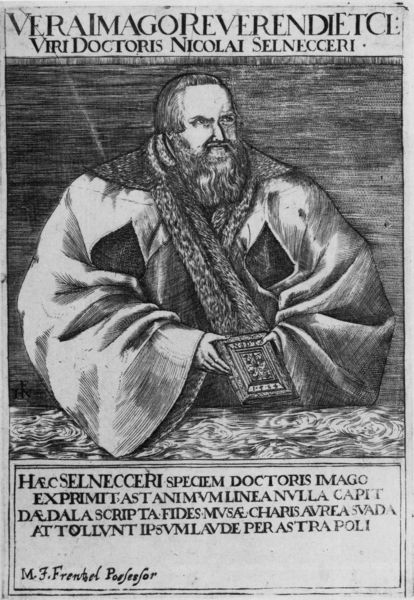
Titel: Bildnis des Nicolaus Schellenecker (Selneccer), Theologe, Professor in Jena, Dresden und Leipzig
Künstler: Hieronymus Nützel
Institution: (Seriendruck)
Schlagwörter: dunkel, hand, mann, umhang, weiß, grau, hintergrund, holz, mund, nase, schwarz, stirn, tisch, zeichnung, tuch, ornament, alt, bart, arm, arme, augen, falten, gesicht, kleidung, kragen, mensch, pelz, vollbart, ärmel, bildnis, porträt, gewand, haare, mantel, adel, brustbild, holzschnitt, schrift, grafik, angst, dick, wütend, verzierung, edel, holztisch, buch, druck, druckgrafik, stich, gross, illustration, schwarzweiß, text, manschetten, buchdeckel, buchdruck, einband, pelzkragen, zähne, pfarrer, grimasse, beleibt, gelehrter, gurt, zeilen, kupferstich, doktor, latein, sauer, sutane, zähne fletschen, fingr, rechtum, grummel, speciem